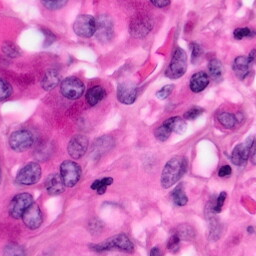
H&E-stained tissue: Pancreatic